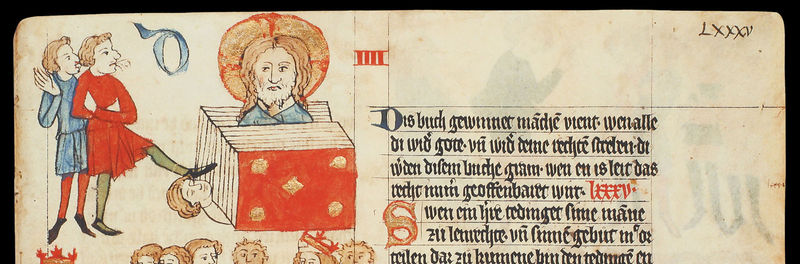
Titel: Wolfenbütteler Sachsenspiegel
Institution: Wolfenbüttel, Herzog August Bibliothek
Schlagwörter: blau, menschen, männer, rot, bibel, schrift, christus, jesus, mittelalter, heiliger, latein, s, d, q, lxxxv